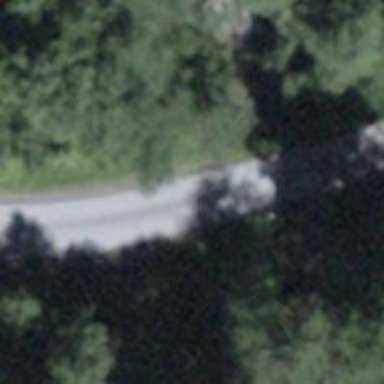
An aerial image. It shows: Unclassified road with bridge.